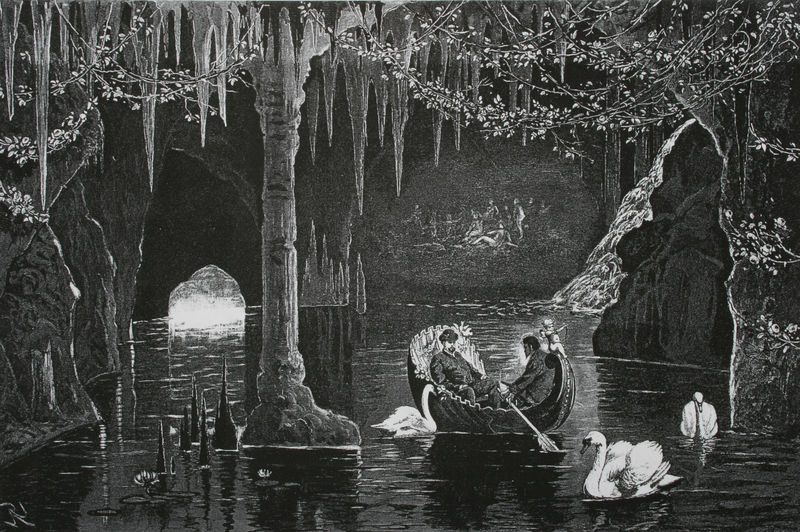
Titel: Ludwig II. in der Linderhofer Venusgrotte,
Künstler: Robert Assmus
Standort: (Seriendruck)
Schlagwörter: blätter, dunkel, felsen, mann, wasser, weiß, see, blumen, männer, schwarz, szene, säule, blüten, stein, gewässer, paar, höhle, boot, paddel, engel, ranken, schiff, schwan, bogen, grafik, romantik, könig, druck, schwarz weiß, stich, litographie, girlanden, gruft, seerosen, erscheinung, lianen, muschel, schwäne, überfahrt, kletterpflanzen, padel, tropfstein, tropfsteinhöhle, stalagmiten, stalaktiten, stalakniten